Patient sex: M
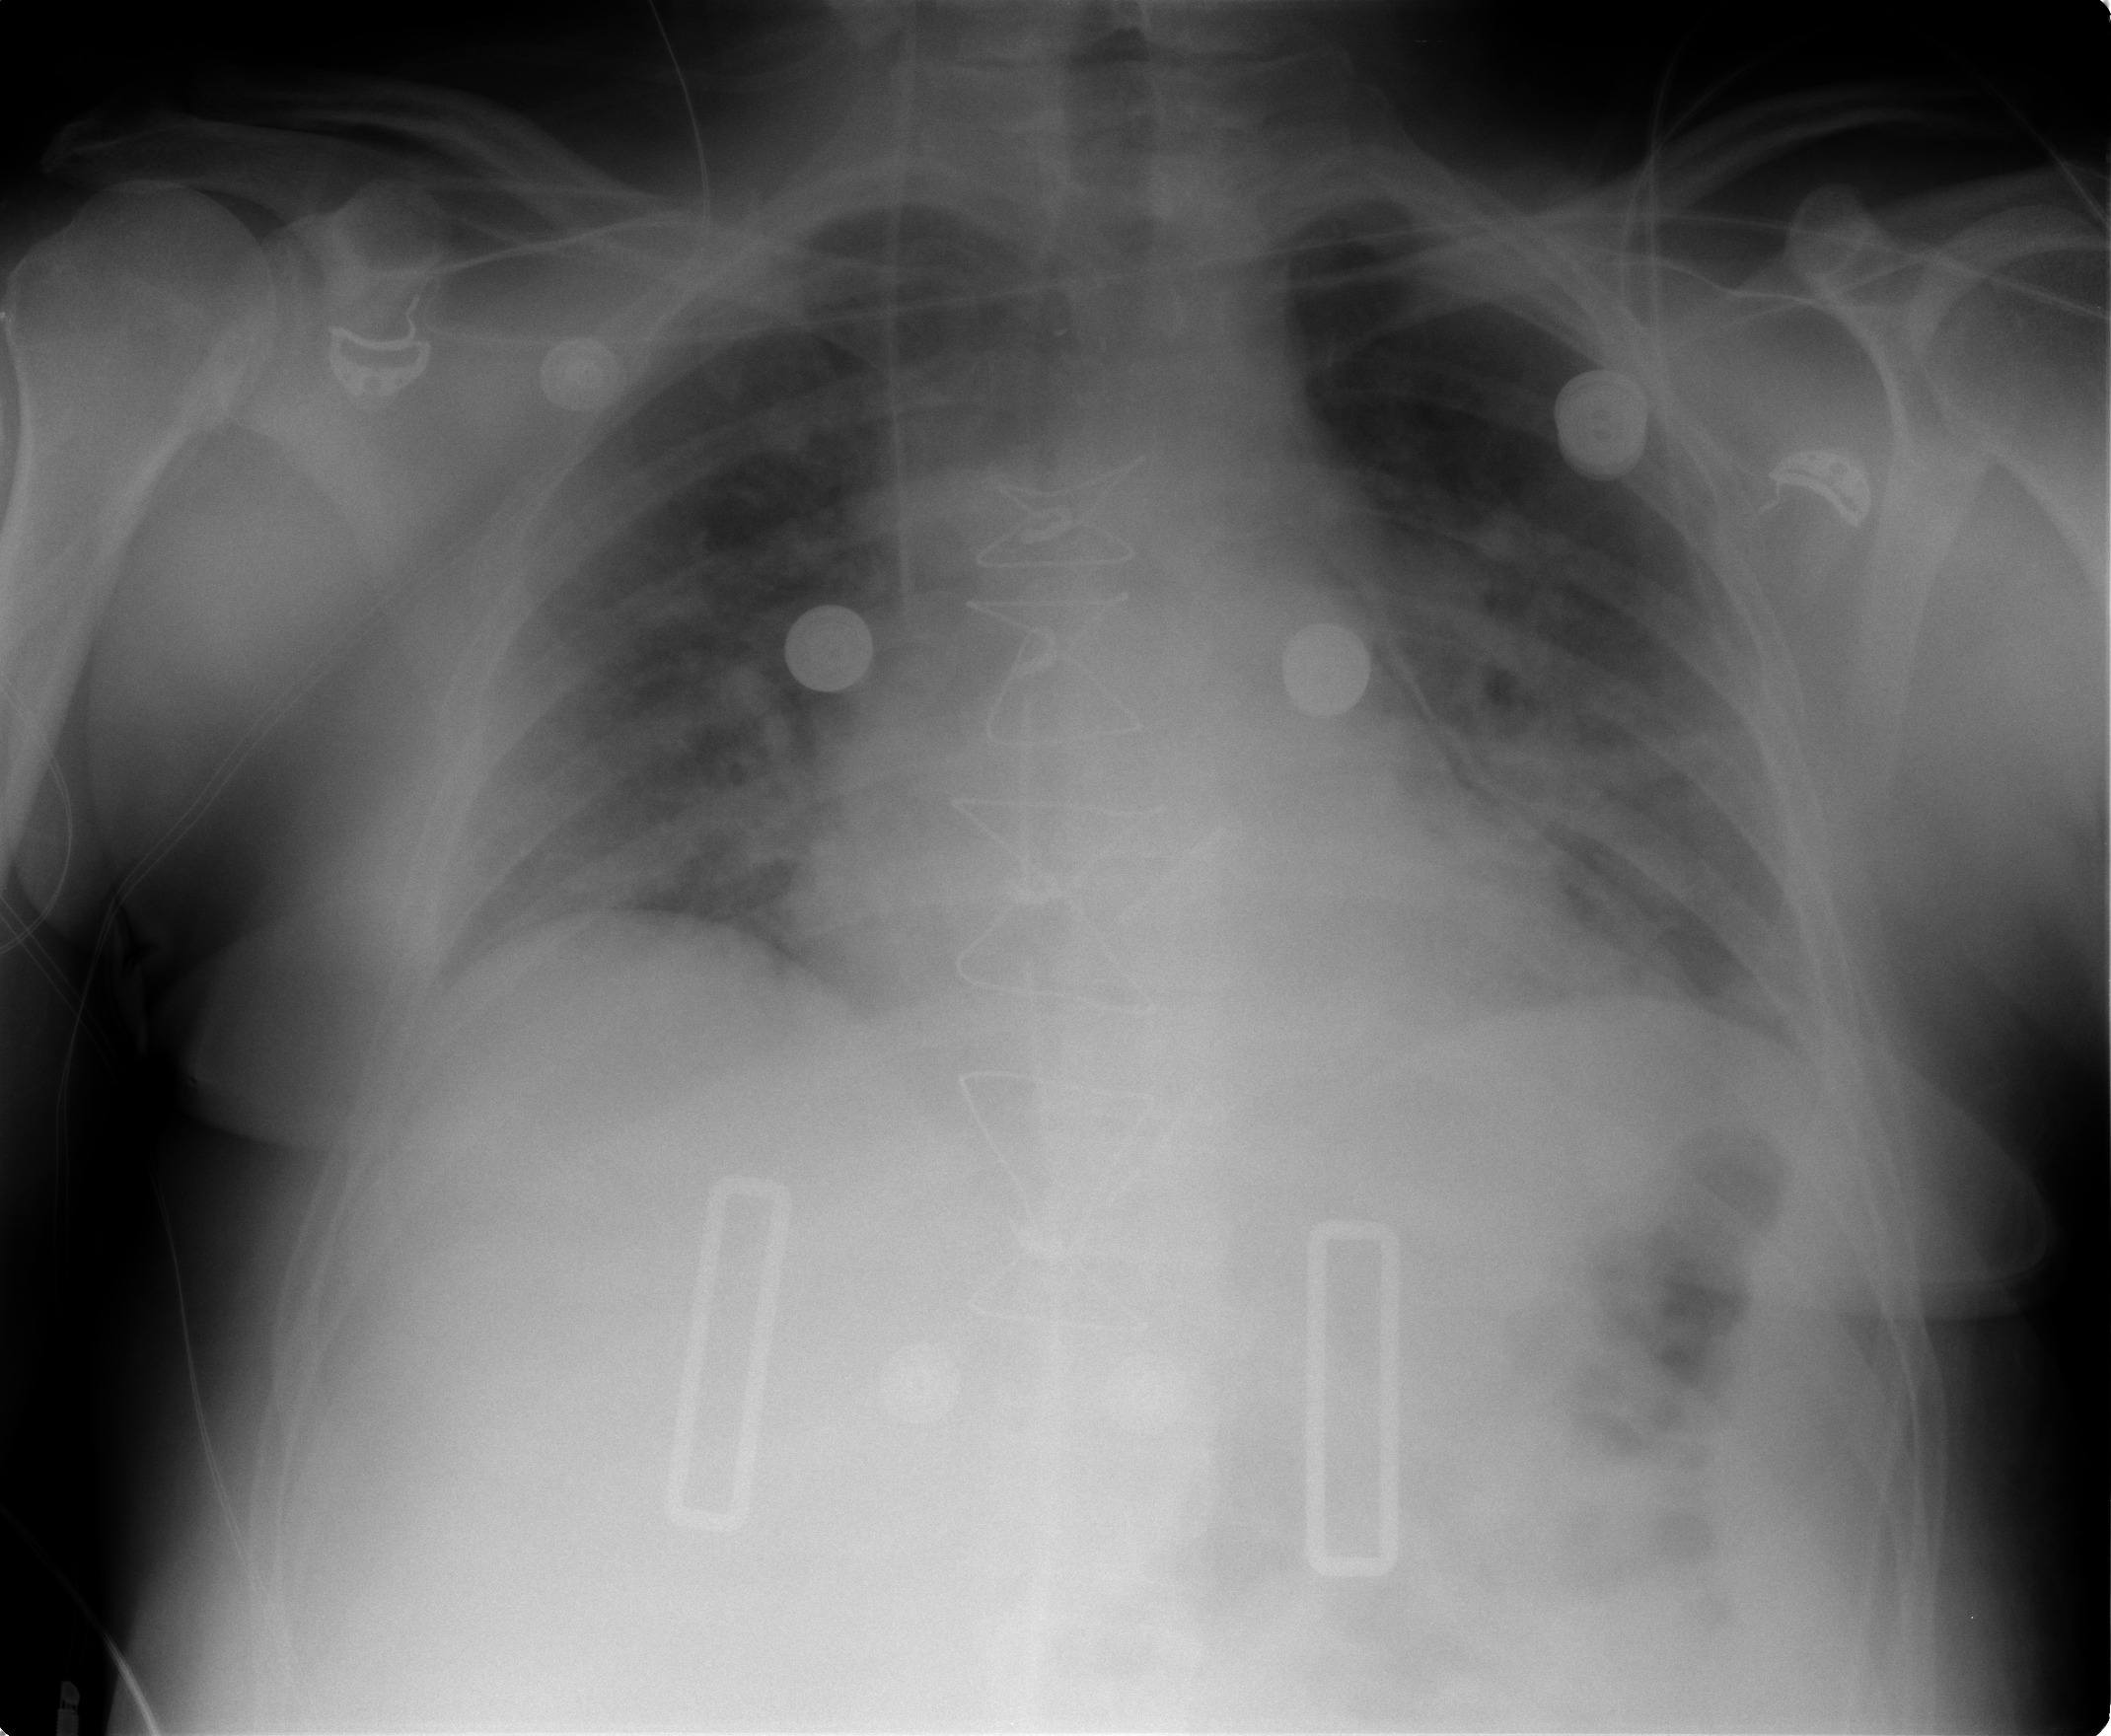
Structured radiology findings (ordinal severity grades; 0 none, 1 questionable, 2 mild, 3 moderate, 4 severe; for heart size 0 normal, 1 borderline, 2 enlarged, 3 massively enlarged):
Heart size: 2
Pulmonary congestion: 3
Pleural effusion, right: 2
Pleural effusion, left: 2
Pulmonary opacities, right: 2
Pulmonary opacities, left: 2
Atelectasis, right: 2
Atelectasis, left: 2